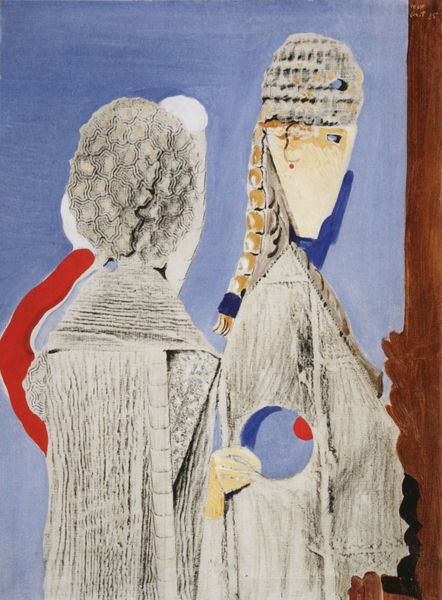
Titel: Deux jeunes filles nues, Zwei junge nackte Mädchen
Künstler: Max Ernst
Standort: Berlin
Institution: Sammlung Ulla und Heiner Pietzsch
Schlagwörter: blau, hand, himmel, mann, weiß, frauen, frau, frisur, holz, kleid, nase, ohr, rot, mütze, augen, gesicht, spitze, figur, haare, gewänder, kreis, rund, kopfbedeckung, schrank, figuren, zopf, hinterkopf, collage, scheibe, loch, priester, zellen